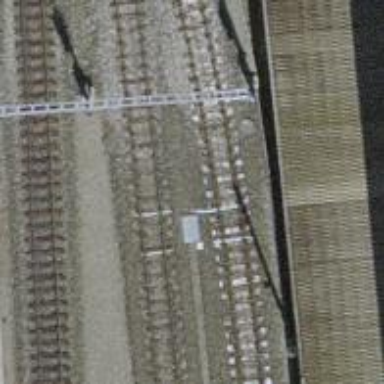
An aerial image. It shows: Narrow-gauge railway siding with electrified contact line.